Interaction volume radius: 10 \u00c5
Interaction volume height: 10 \u00c5
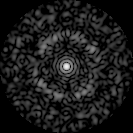
Disorder parameter: 0.8051